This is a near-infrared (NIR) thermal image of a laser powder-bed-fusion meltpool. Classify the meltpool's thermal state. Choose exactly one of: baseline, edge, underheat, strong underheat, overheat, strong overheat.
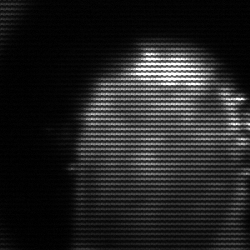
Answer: baseline